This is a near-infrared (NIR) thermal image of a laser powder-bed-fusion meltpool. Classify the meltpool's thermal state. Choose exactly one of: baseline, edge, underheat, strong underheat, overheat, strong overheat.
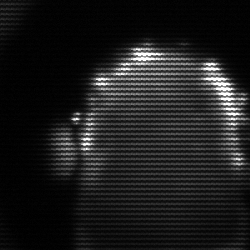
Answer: baseline